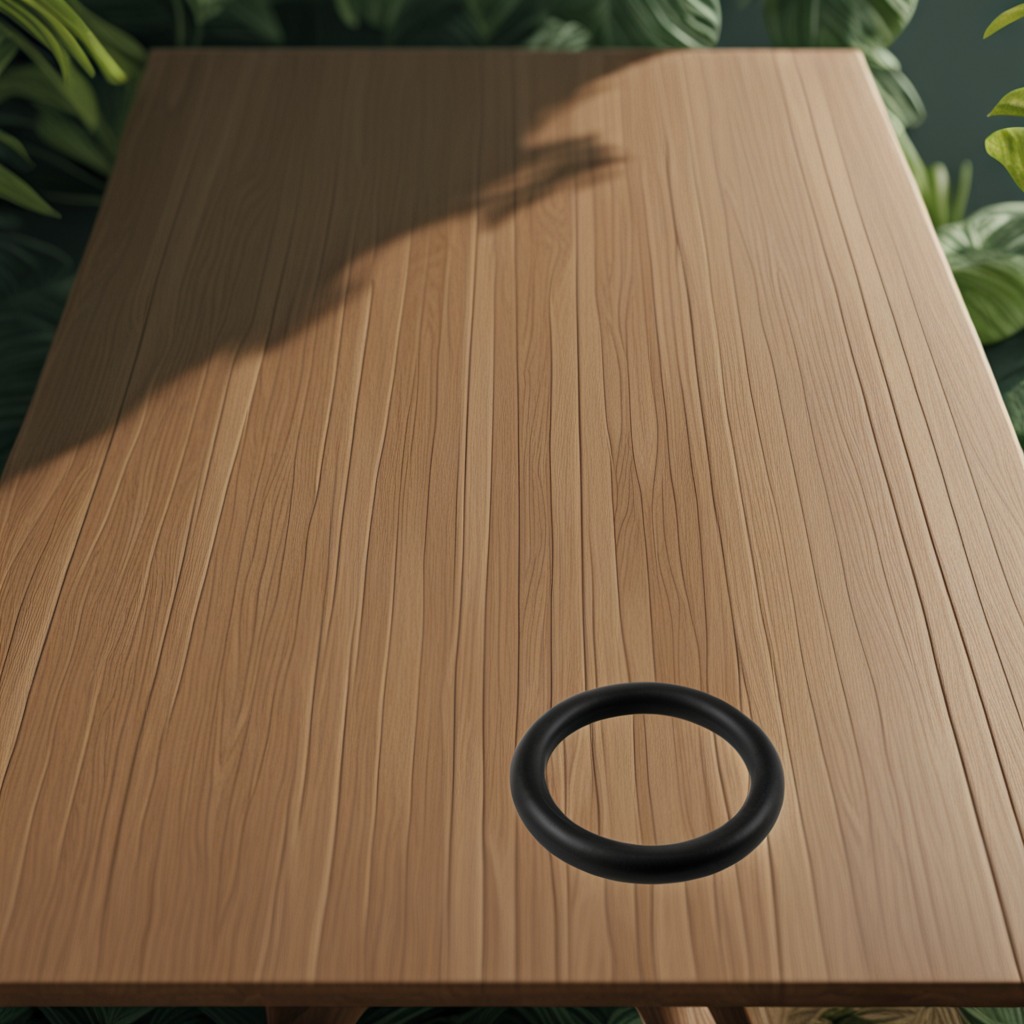
A rubber O-ring is lying on a wooden table inside a jungle field workshop tent.